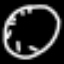
Label: clock